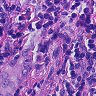
Metastatic tissue present: yes